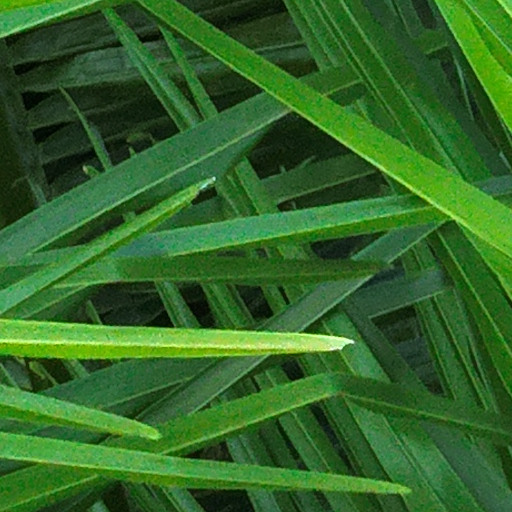
Species: Oenocarpus mapora
GBIF accepted scientific name: Oenocarpus mapora
Crown area (m\u00b2): 102.024